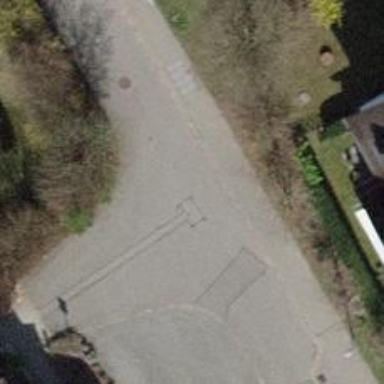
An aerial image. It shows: Sidewalk along the footway.